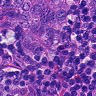
Metastatic tissue present: yes